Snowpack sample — Loveland Pass, Silver Plume, Colorado, USA (12/14/25, 10:50 AM MST)
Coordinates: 39.664, -105.882
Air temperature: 36 °F
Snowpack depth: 67 cm
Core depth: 10 cm
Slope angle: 6°, slope face: 326°
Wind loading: low
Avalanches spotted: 0
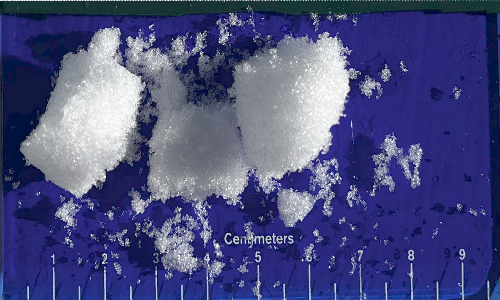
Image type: core
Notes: No avalanches spotted, very late start to the season with minimal snowpack